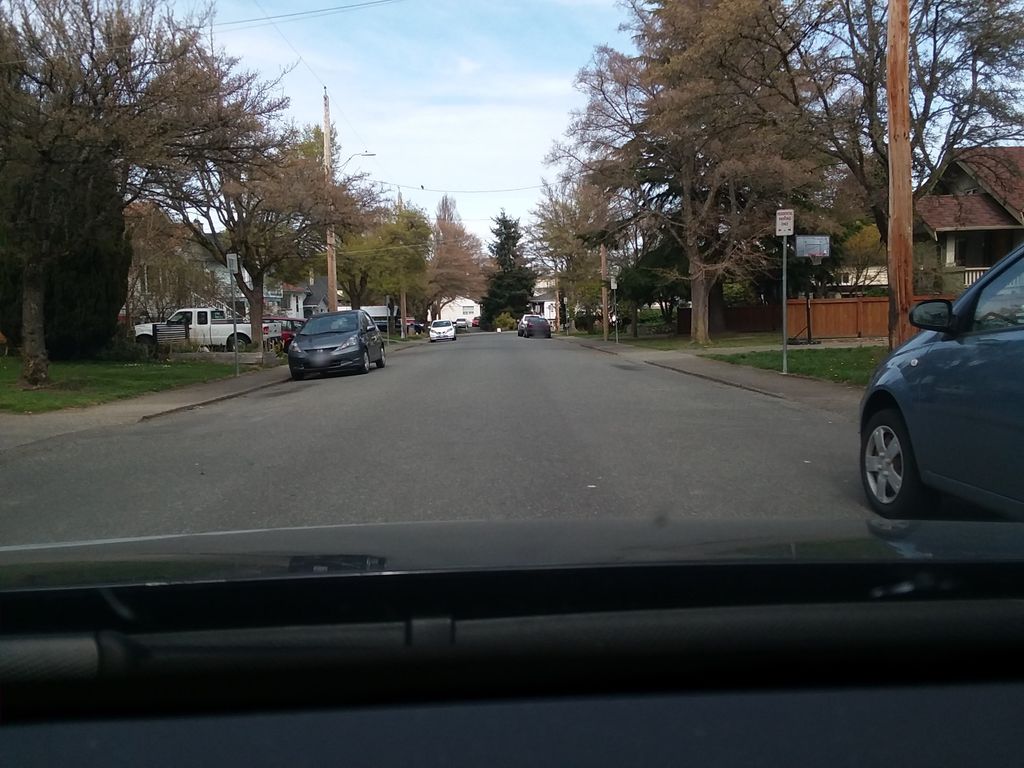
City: victoria